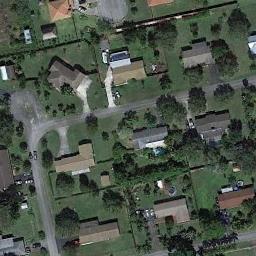
Label: residential